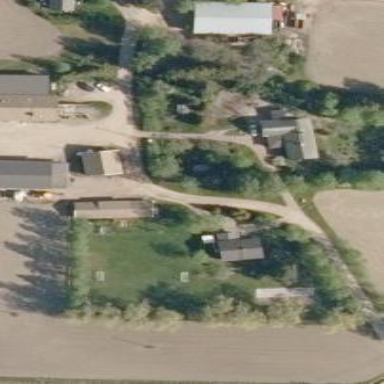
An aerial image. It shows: Farmyard area.